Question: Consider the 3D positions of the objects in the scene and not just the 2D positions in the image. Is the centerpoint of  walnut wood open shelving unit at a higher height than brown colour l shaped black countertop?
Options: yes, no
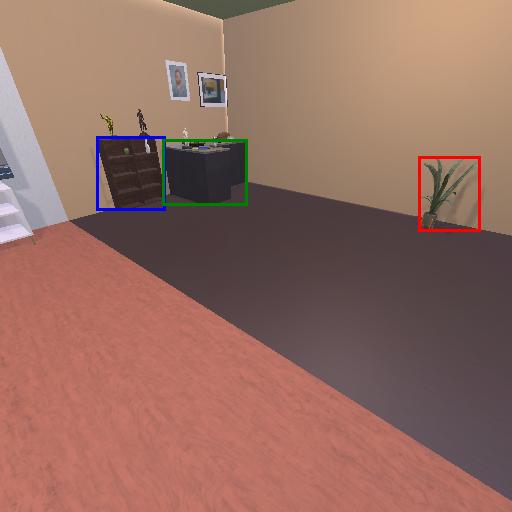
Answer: yes